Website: lowes
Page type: payment
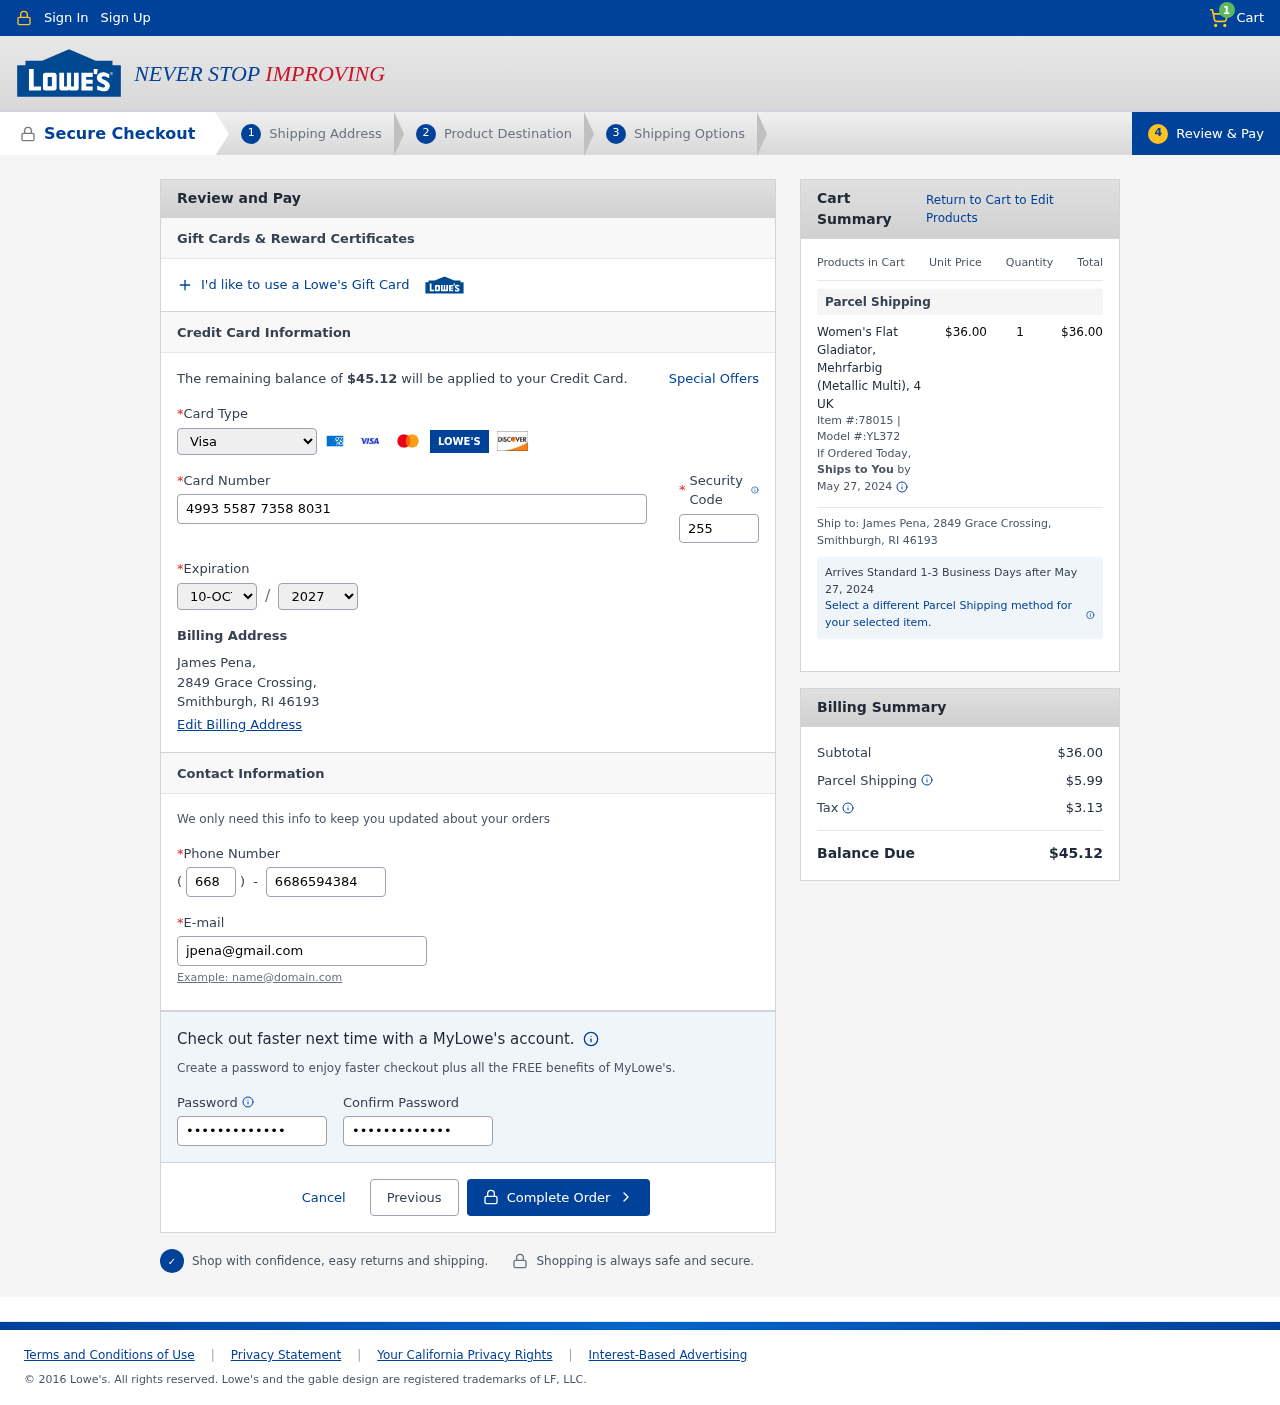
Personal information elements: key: PII_CARD_CVV
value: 255
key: PII_CARD_EXPIRY_MONTH
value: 10
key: PII_CARD_EXPIRY_YEAR
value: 27
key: PII_CARD_NUMBER
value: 4993 5587 7358 8031
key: PII_CARD_TYPE
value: Visa
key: PII_CITY_STATE_ZIP
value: Smithburgh, RI 46193
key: PII_EMAIL
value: jpena@gmail.com
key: PII_FULLNAME
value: James Pena,
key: PII_PHONE
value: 6686594384
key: PII_PHONE_AREA
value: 668
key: PII_STREET
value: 2849 Grace Crossing
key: PII_STREET
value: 2849 Grace Crossing,
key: PII_FULLNAME2
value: James Pena
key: PII_CITY
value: Smithburgh
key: PII_STATE_ABBR
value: RI
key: PII_POSTCODE
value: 46193
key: PII_POSTCODE_FULL
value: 46193
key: PII_CITY_STATE
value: Smithburgh, RI
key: PII_POSTCODE_NUMERIC
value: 46193
Product elements: key: PRODUCT1_NAME
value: Women's Flat Gladiator, Mehrfarbig (Metallic Multi), 4 UK
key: PRODUCT1_PRICE
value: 36
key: PRODUCT1_QUANTITY
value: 1
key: PRODUCT1_ITEM
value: Item #:78015
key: PRODUCT1_MODEL
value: Model #:YL372
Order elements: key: ORDER_NUM_ITEMS
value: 1
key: ORDER_TOTAL
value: $45.12
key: ORDER_SHIPPING_DATE
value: May 27, 2024
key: ORDER_SUBTOTAL
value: $36.00
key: ORDER_SHIPPING_DATE2
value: May 27, 2024
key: ORDER_SHIPPING_COST
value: $5.99
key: ORDER_TAX
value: $3.13